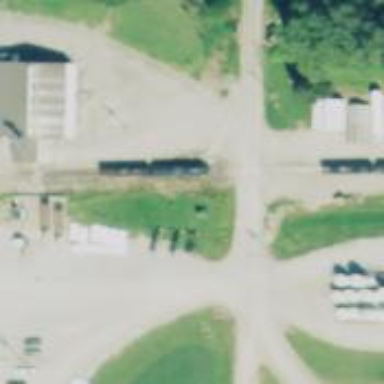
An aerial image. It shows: Level crossing with saltire marking.